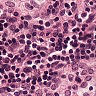
Metastatic tissue present: no